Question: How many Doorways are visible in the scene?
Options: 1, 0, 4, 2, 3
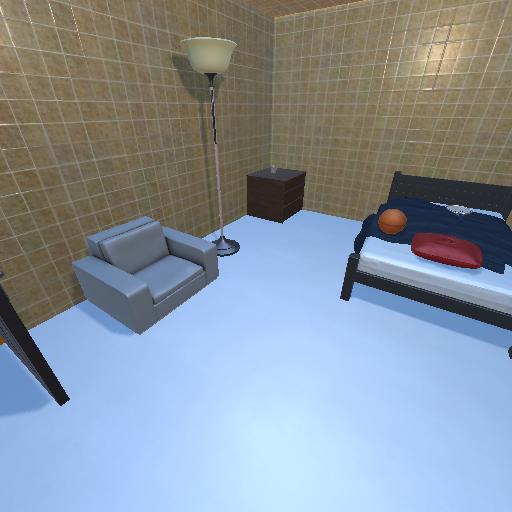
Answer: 1